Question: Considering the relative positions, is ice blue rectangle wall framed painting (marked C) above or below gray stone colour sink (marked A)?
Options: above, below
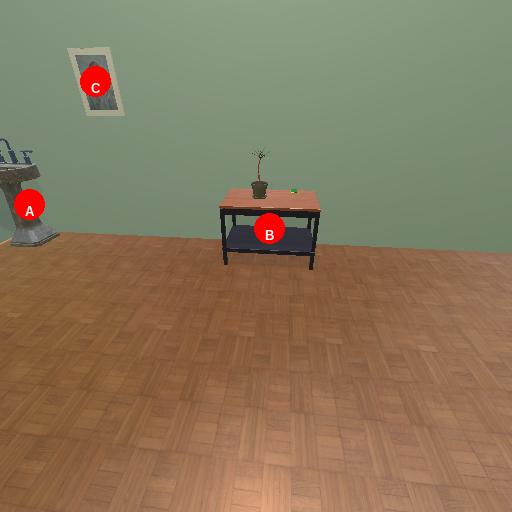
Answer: above